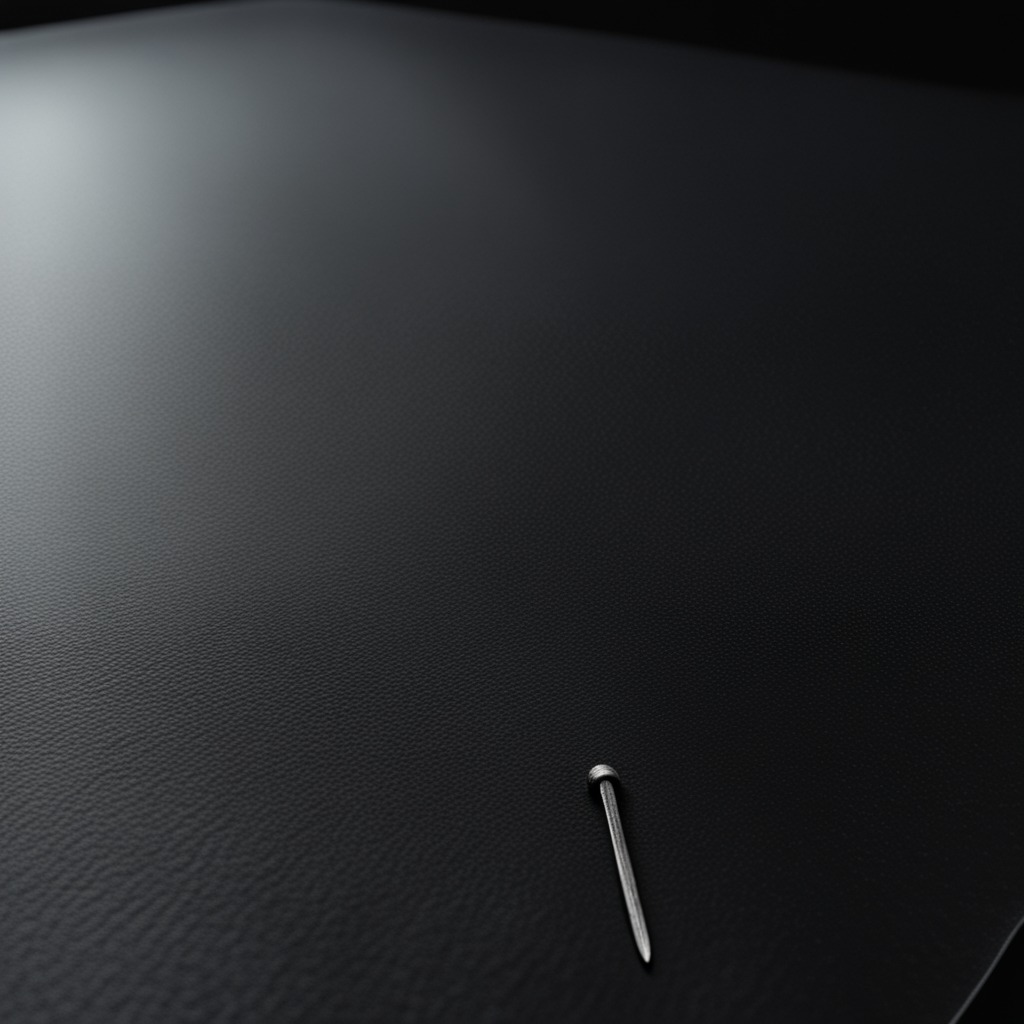
A nail is lying on the granite tabletop.